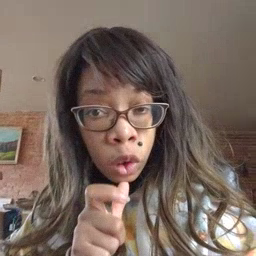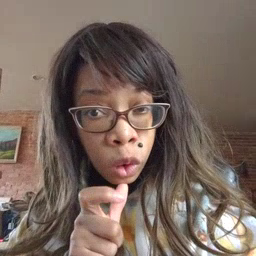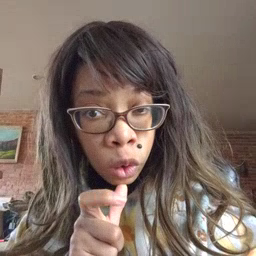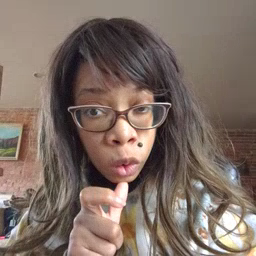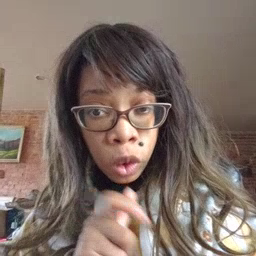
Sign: who